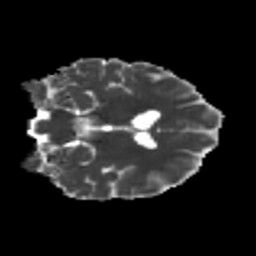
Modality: MD
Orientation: coronal
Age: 26
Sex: female
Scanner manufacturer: siemens
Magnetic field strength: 3 T
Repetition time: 3.5 s
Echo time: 0.104 s